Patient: sex F, age 46
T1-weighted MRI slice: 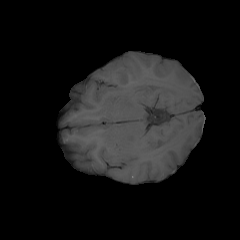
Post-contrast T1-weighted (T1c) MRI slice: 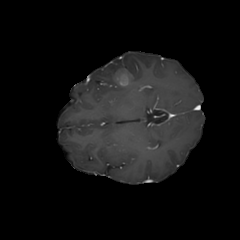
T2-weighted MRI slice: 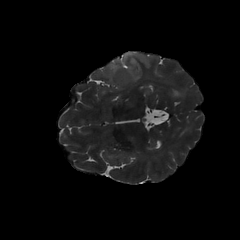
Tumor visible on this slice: yes
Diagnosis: Glioblastoma, IDH-wildtype
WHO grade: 4